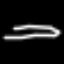
Label: pencil